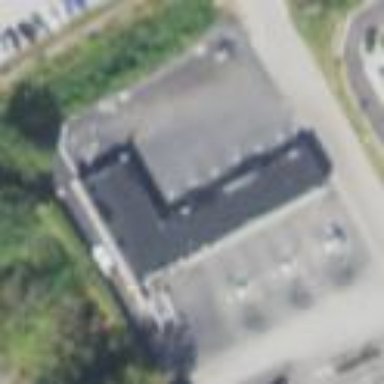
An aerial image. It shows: Car wash facility.